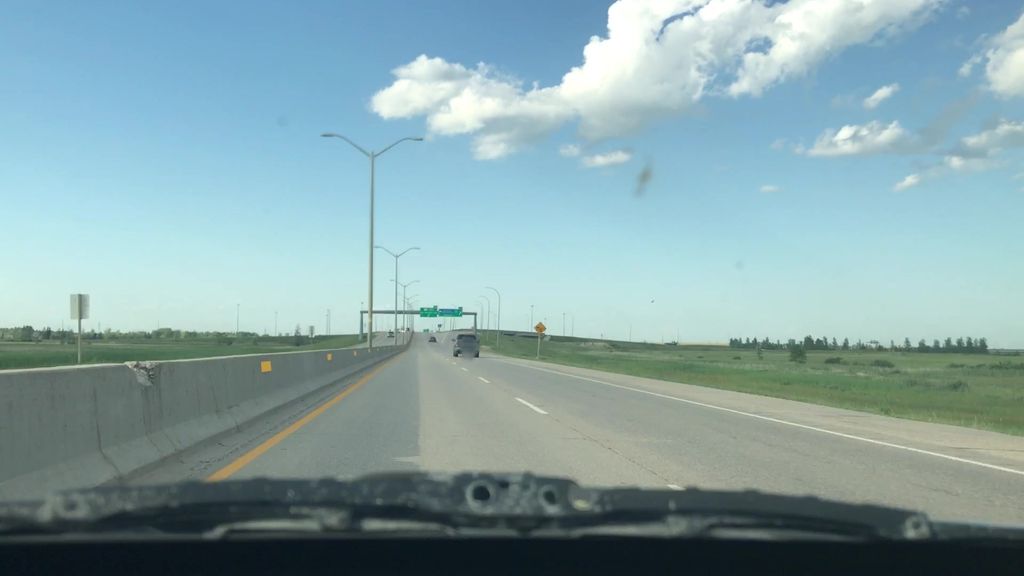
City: winnipeg